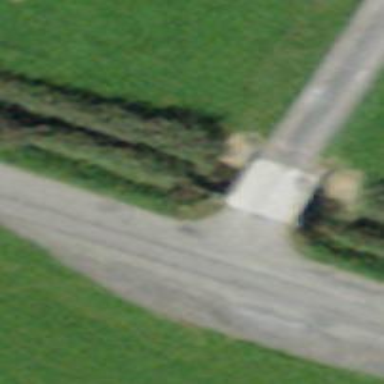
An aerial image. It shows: Driveway bridge with gravel surface.